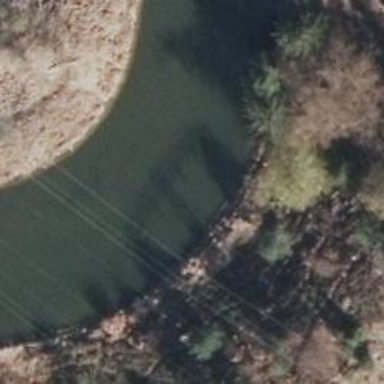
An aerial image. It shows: There is line obstacle in the image.